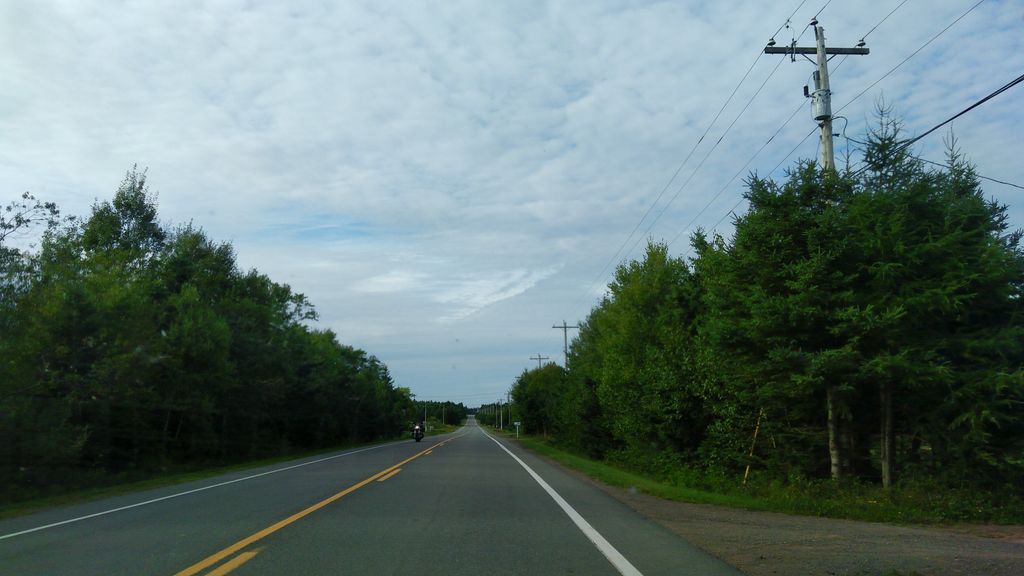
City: charlottetown